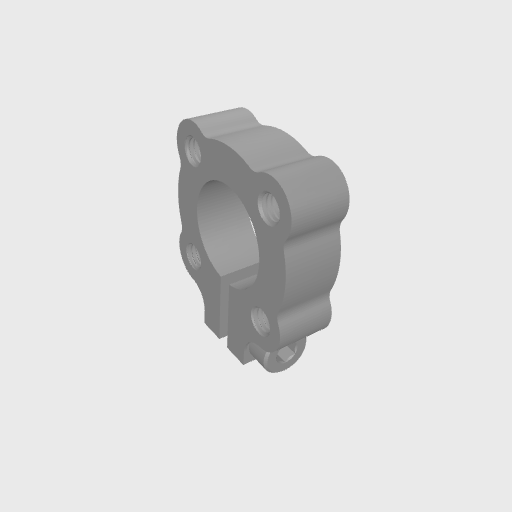
Part: ClampingHub14ID